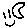
Label: moon